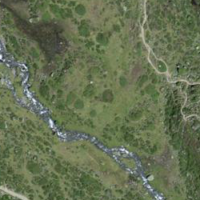
EUNIS habitat code: 31
Species observed at this site:
Rhododendron ferrugineum
Marmota marmota
Vaccinium myrtillus
Sedum alpestre
Anthus spinoletta